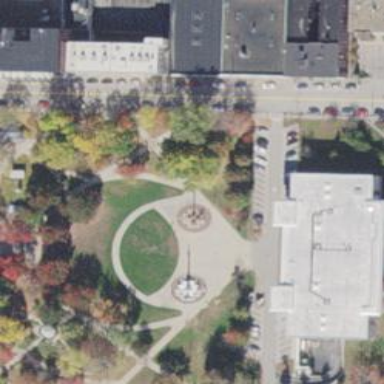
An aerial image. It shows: Historic memorial.